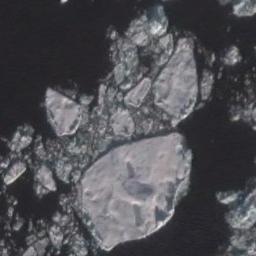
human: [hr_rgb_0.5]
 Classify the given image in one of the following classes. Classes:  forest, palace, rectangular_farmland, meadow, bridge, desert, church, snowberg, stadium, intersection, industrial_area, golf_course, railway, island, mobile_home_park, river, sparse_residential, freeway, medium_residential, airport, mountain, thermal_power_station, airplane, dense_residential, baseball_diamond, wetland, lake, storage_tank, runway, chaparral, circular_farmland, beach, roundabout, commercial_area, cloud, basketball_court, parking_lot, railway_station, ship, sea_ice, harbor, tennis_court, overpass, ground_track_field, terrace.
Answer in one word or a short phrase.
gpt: sea_ice